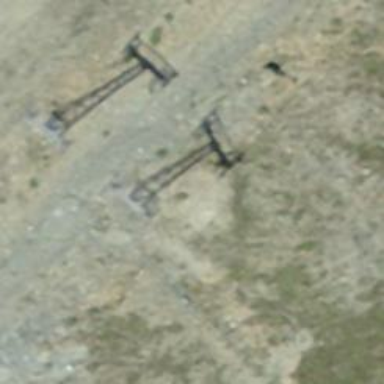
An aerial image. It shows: Pylon for aerialway.